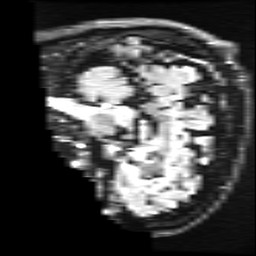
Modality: FLAIR
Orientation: sagittal
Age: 38
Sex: male
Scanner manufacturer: ge
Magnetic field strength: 3 T
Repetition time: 11 s
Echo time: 0.1497 s